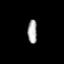
Tissue: lung
Cell type: Epithelial cells
Senescence score: 0.1905
Nuclear area (px): 218
Mean DAPI intensity: 169.367